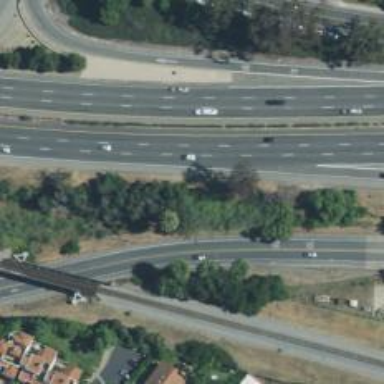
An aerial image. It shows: Motorway junction.